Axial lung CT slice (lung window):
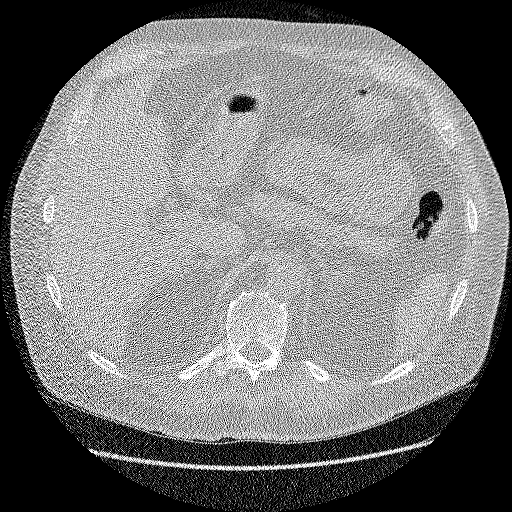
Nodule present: no